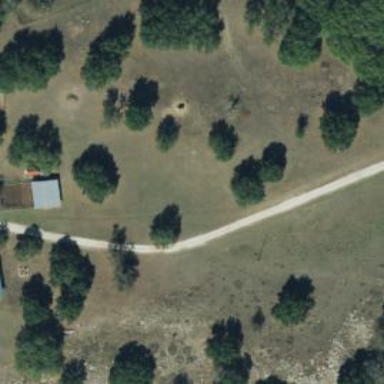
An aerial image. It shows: Driveway.